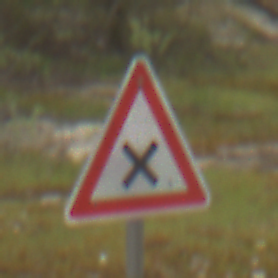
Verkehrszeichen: KreuzungOderEinmuendung
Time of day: MorningAfternoon
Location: Outdoor (Nature)
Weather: Overcast
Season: NotSpecified
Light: Natural